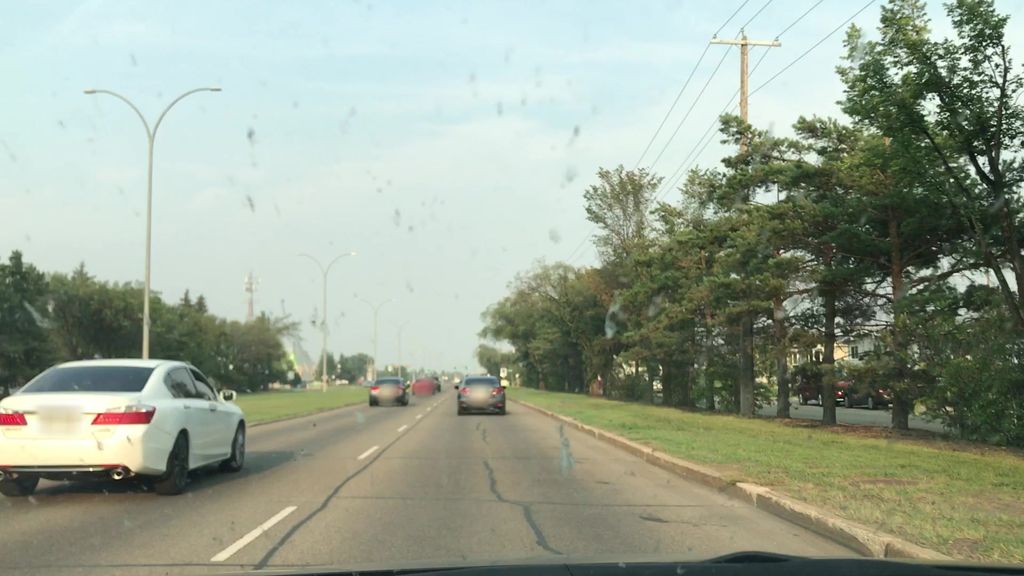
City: edmonton